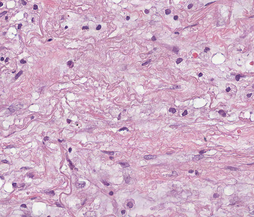
Tumor epithelial tissue: no
Tumor-associated stroma tissue: yes
Normal tissue: no